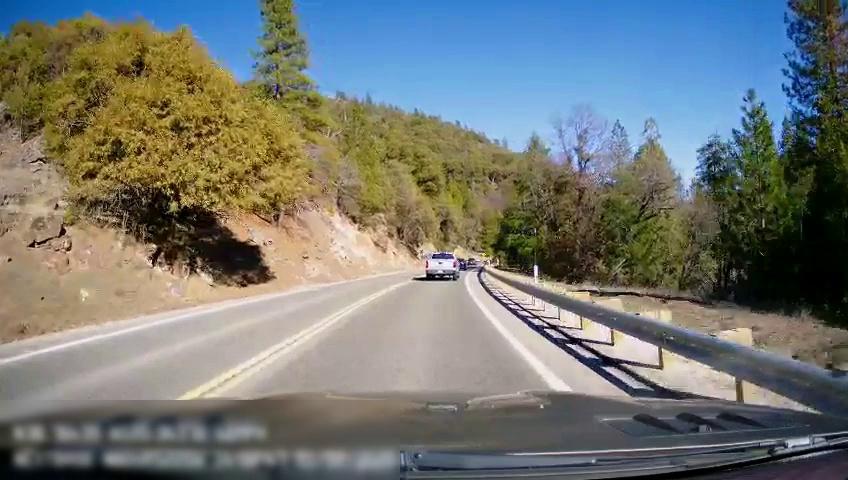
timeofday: Day
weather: Sunny
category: Drivable Space
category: Drivable Space
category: Vehicles | Truck
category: Vehicles | Car
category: Lanes | Opposite Lane
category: Lanes | Current Lane
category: Lanes | Opposite Lane
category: Lanes | Current Lane